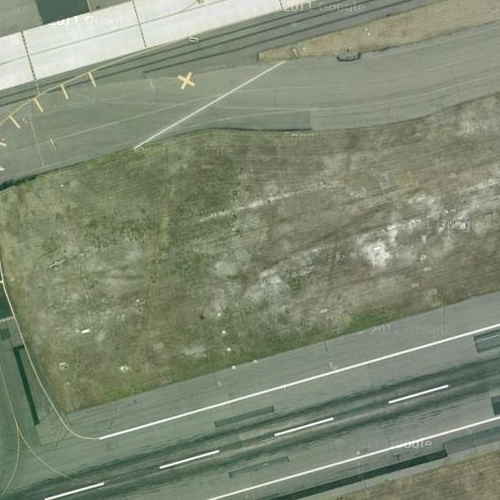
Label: sydney